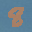
Label: 8